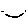
Label: smiley face